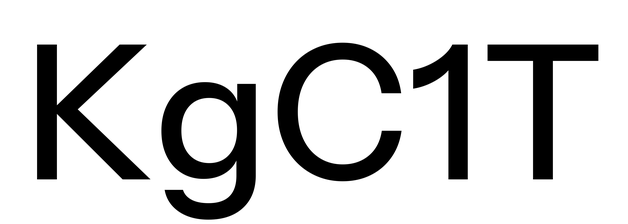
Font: InstrumentSans_Medium